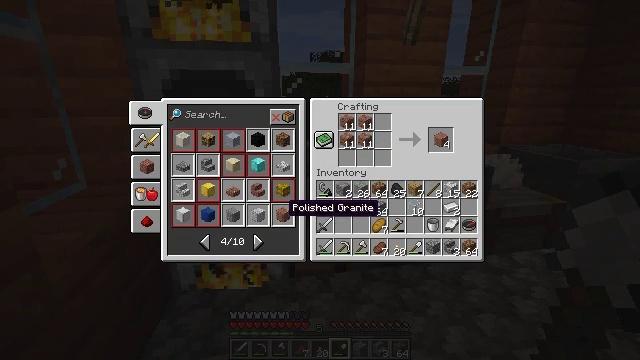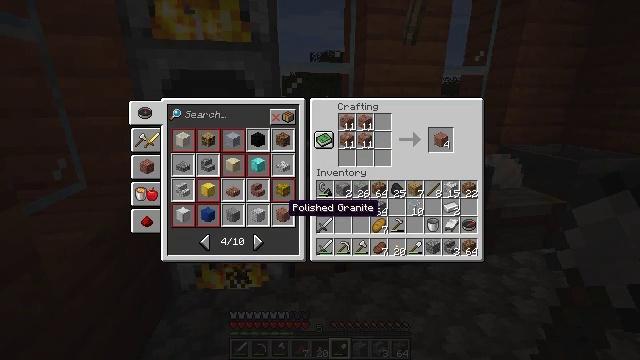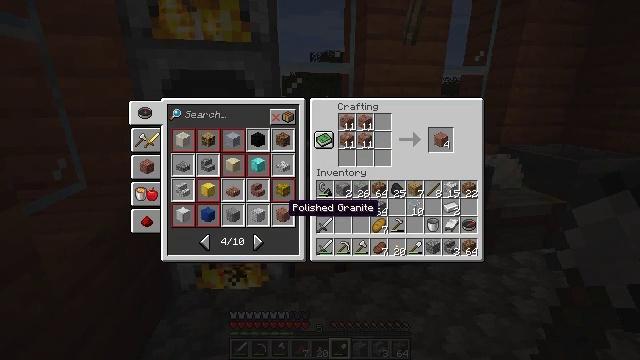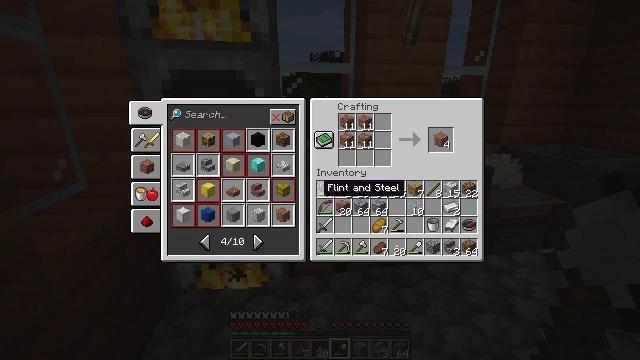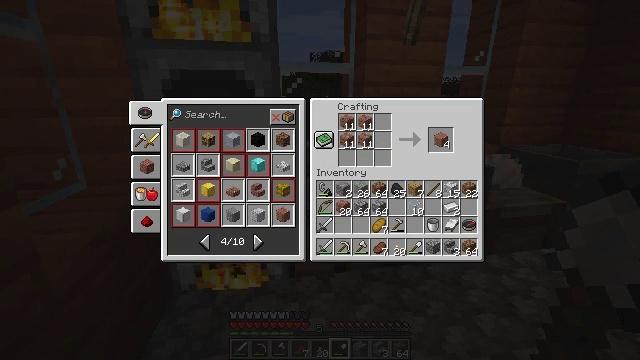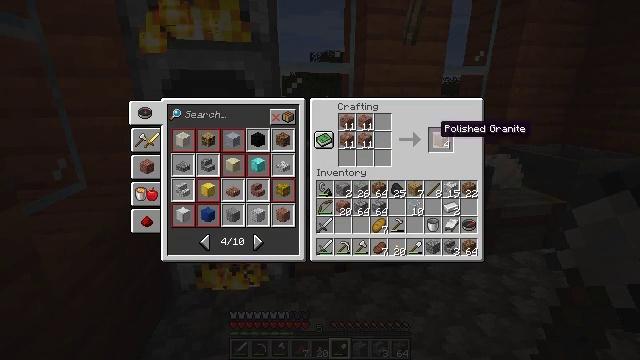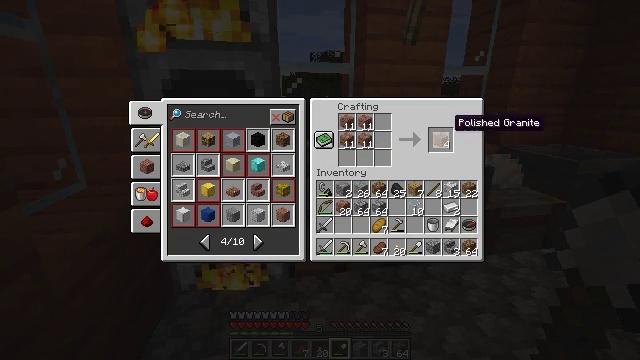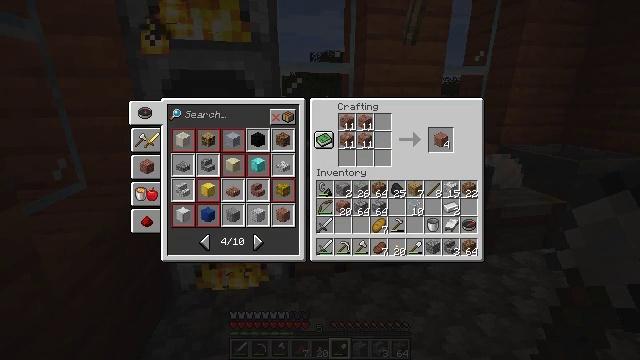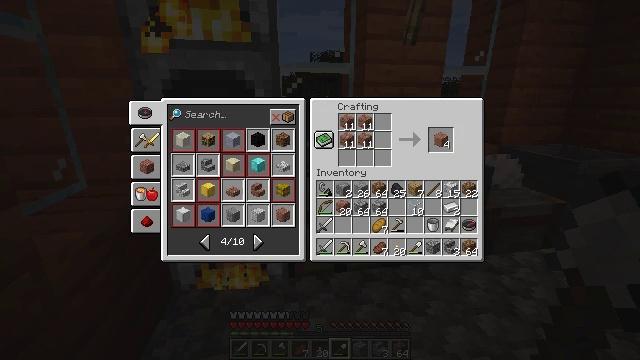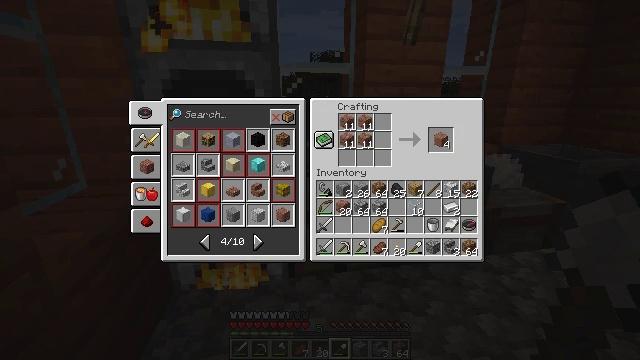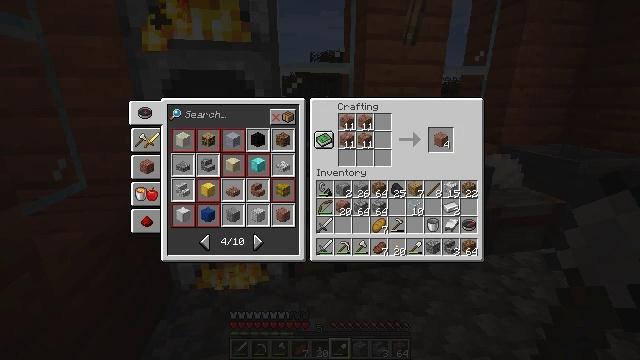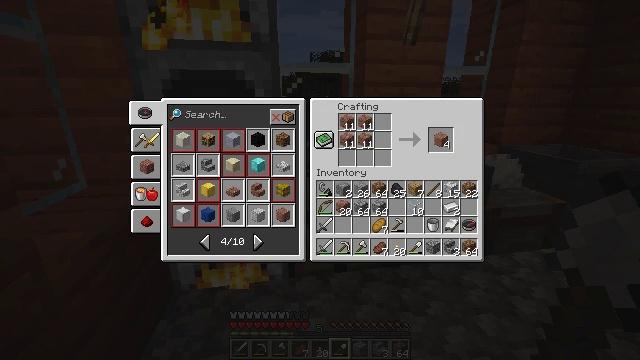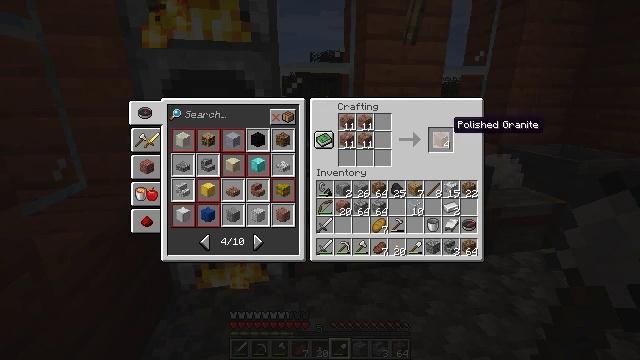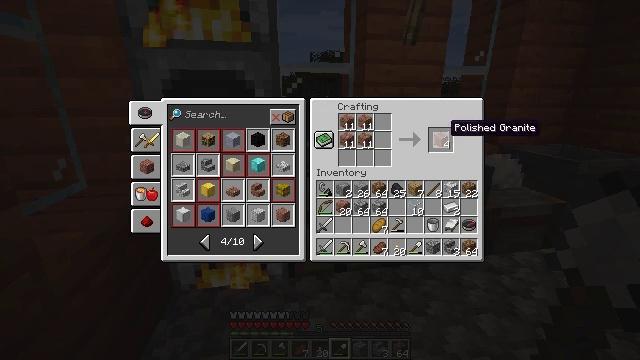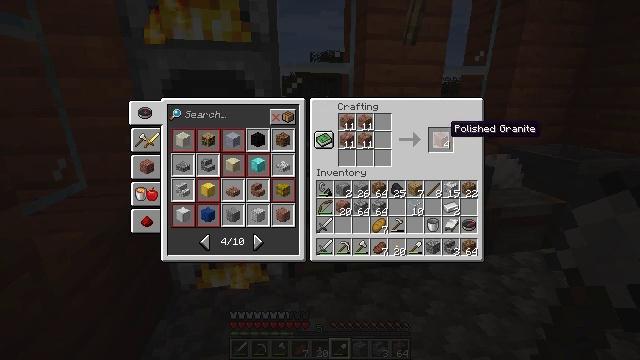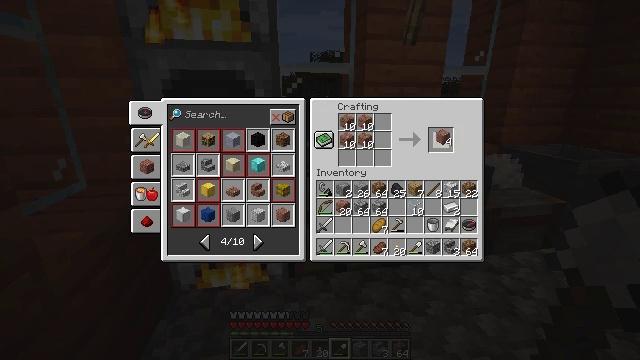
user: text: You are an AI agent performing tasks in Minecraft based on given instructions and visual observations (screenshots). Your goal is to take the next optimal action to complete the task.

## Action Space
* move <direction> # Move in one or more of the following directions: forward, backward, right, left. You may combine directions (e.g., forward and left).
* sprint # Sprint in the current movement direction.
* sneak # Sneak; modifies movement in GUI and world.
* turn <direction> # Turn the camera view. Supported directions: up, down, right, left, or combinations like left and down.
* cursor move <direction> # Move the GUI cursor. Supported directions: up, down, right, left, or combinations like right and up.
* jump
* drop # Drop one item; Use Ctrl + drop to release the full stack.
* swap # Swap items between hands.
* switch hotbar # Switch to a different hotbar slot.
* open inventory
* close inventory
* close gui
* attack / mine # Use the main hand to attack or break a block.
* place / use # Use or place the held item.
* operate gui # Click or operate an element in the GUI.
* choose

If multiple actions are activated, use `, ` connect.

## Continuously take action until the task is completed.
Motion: motion action
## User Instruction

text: Get polished granite by crafting four granite blocks.
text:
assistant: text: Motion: attack / mine
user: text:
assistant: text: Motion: attack / mine
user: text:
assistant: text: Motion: turn right and up
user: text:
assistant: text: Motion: turn right and up
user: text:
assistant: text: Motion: turn right and up
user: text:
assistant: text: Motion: turn right
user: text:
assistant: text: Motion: no_op
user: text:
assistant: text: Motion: no_op
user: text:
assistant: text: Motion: no_op
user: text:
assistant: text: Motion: no_op
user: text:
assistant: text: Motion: no_op
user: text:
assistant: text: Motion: no_op
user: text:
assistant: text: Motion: no_op
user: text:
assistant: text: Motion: no_op
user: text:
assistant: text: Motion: attack / mine
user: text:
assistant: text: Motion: attack / mine
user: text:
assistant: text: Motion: attack / mine
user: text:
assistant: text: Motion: attack / mine
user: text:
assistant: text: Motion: attack / mine
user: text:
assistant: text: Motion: attack / mine
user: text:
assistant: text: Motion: attack / mine
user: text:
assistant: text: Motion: attack / mine
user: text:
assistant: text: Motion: attack / mine
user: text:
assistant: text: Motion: no_op
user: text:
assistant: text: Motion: attack / mine
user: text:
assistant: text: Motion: attack / mine
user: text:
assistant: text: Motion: attack / mine
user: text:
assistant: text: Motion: no_op
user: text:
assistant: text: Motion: attack / mine
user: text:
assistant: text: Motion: attack / mine